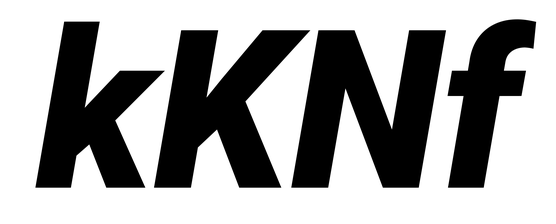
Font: Roboto-Italic_Black_Italic